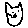
Label: cat